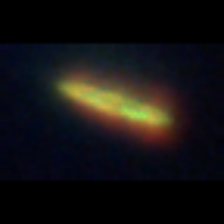
Taxon: Pennate
Group: Diatoms